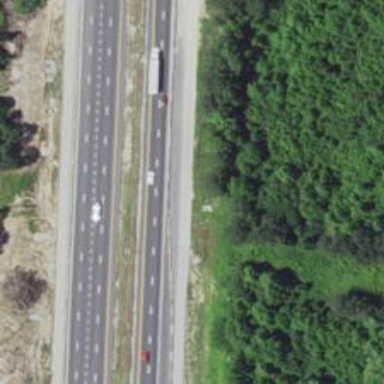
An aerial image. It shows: Asphalt motorway.